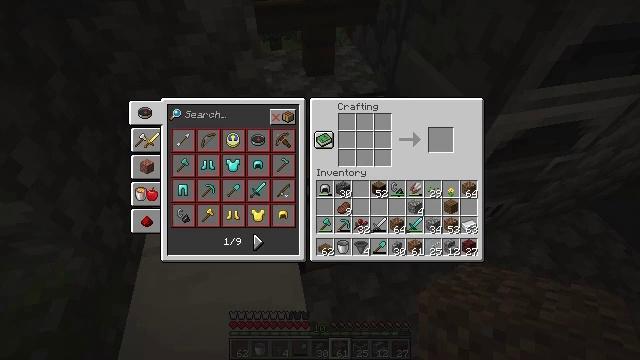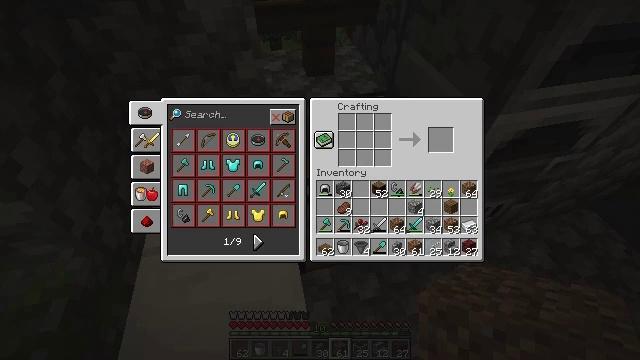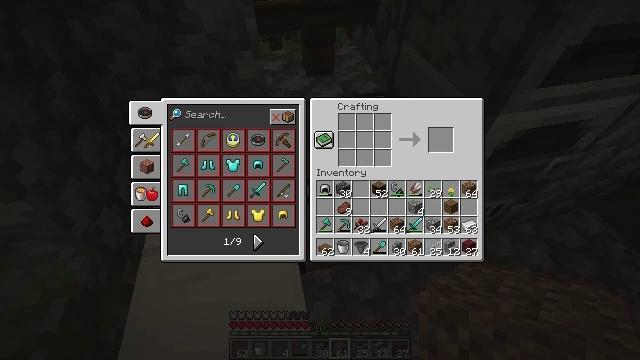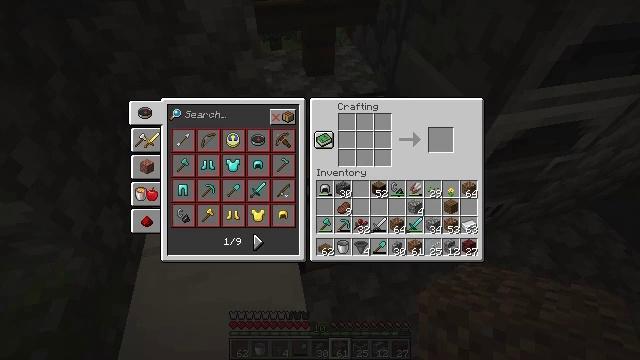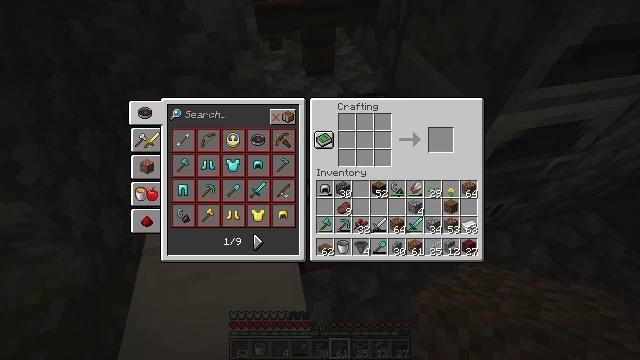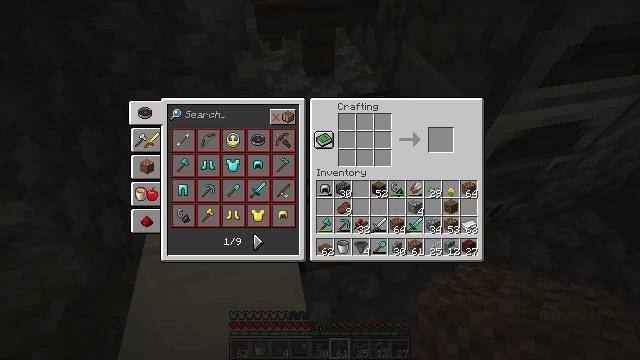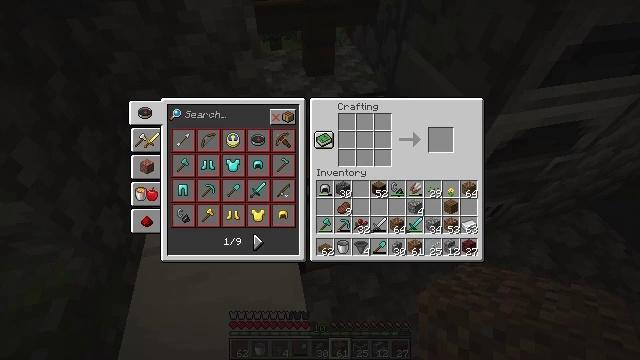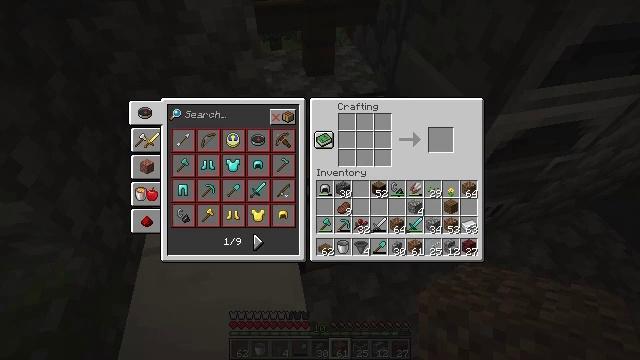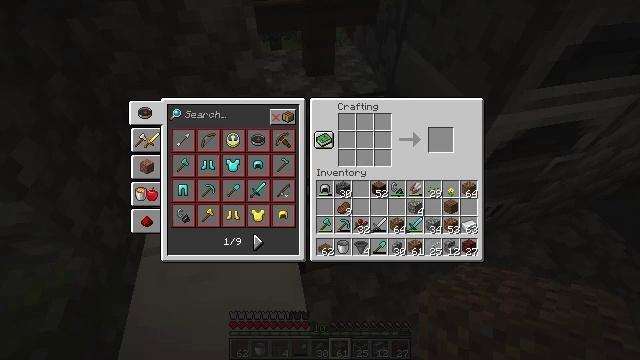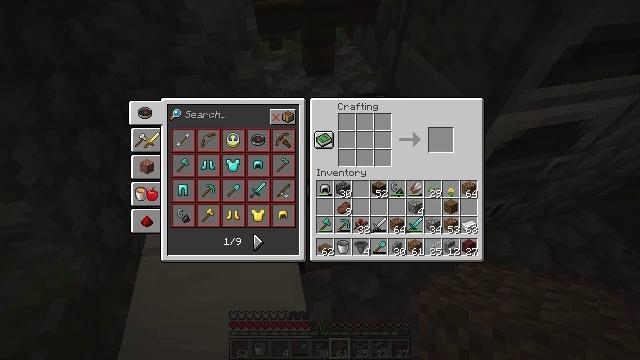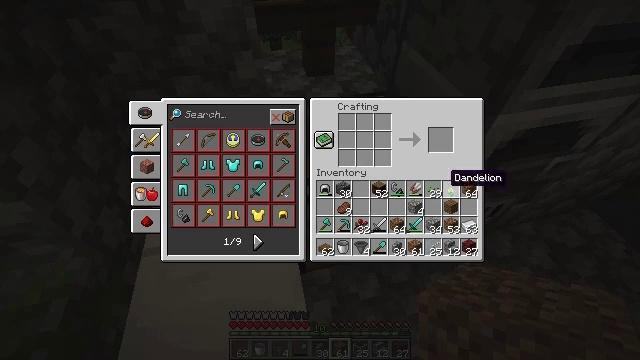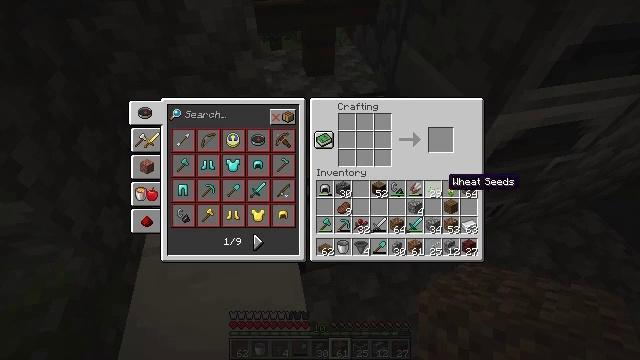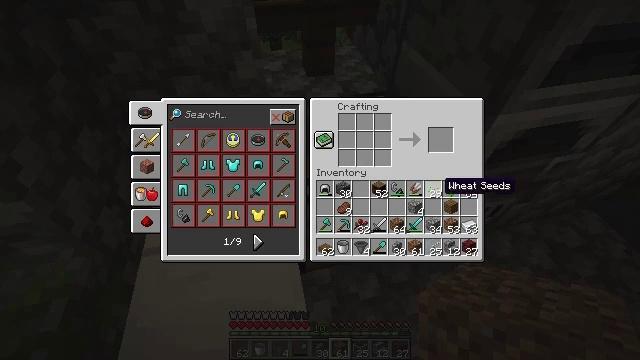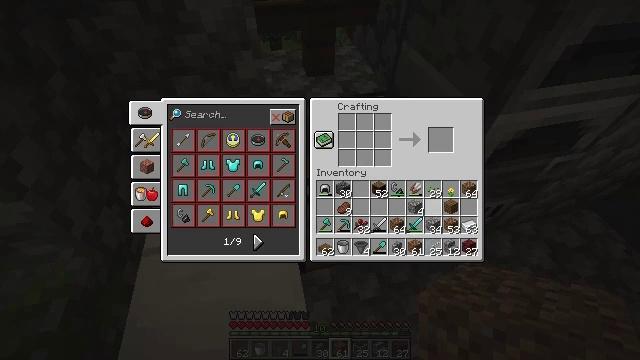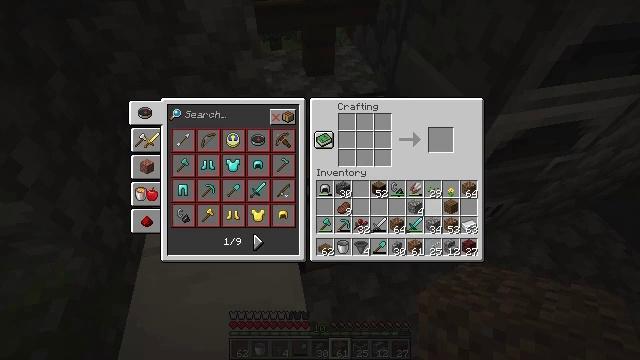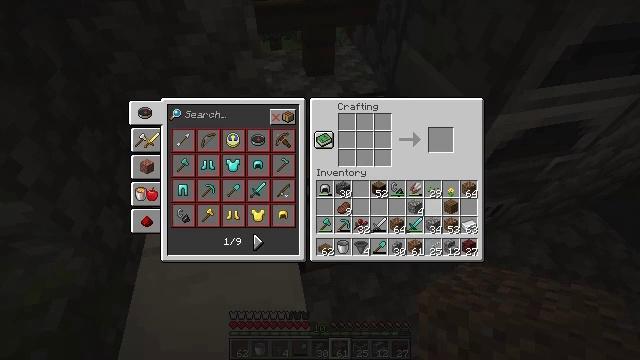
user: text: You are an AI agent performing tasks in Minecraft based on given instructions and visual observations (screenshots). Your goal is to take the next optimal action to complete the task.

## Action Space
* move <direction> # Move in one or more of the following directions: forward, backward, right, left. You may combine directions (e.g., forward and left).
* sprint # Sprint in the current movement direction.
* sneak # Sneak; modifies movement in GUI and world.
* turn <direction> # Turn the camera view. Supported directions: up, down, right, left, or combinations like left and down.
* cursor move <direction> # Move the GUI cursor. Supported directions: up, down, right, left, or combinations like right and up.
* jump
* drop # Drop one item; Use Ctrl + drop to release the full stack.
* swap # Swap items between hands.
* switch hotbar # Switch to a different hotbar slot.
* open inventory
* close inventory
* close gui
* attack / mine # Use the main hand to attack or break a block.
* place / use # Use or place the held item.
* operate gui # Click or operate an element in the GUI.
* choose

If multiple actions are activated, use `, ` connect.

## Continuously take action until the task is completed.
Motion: motion action
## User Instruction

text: Craft a cobblestone wall.
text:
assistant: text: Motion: no_op
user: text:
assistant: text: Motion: no_op
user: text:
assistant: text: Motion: no_op
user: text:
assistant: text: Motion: no_op
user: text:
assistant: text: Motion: no_op
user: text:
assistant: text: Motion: no_op
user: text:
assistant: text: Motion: no_op
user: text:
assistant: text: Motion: no_op
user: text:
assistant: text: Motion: cursor move down
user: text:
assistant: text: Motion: cursor move down
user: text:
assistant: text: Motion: no_op
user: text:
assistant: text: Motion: no_op
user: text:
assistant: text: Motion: no_op
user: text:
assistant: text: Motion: no_op
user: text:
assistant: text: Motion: cursor move down
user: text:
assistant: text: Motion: no_op
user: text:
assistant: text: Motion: no_op
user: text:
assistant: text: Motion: no_op
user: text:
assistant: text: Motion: no_op
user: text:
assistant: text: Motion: no_op
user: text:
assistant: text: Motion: no_op
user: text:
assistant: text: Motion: no_op
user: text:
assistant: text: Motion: no_op
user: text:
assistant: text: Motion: cursor move up
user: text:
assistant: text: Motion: no_op
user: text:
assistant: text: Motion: no_op
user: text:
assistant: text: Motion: no_op
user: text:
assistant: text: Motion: no_op
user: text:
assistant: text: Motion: no_op
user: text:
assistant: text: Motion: no_op